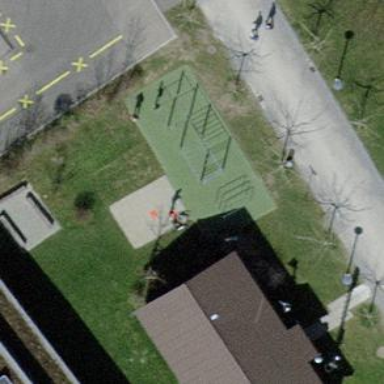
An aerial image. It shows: Fitness station in leisure land area.